Interaction volume radius: 5 \u00c5
Interaction volume height: 10 \u00c5
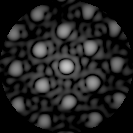
Disorder parameter: 0.1932